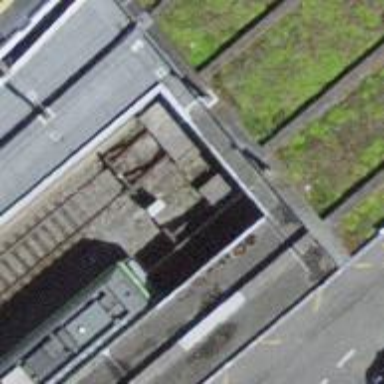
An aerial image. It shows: Railway buffer stop.